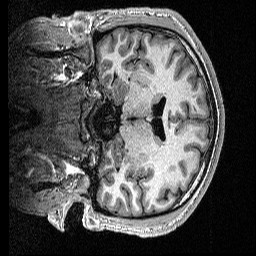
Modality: T1w
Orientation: coronal
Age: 22
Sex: male
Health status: healthy
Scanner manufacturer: siemens
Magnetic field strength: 1.5 T
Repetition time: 2.73 s
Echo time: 0.00357 s